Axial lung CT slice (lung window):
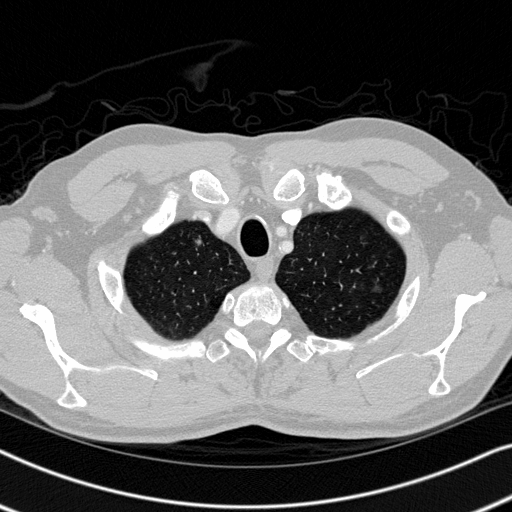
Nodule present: yes
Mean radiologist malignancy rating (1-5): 2.5